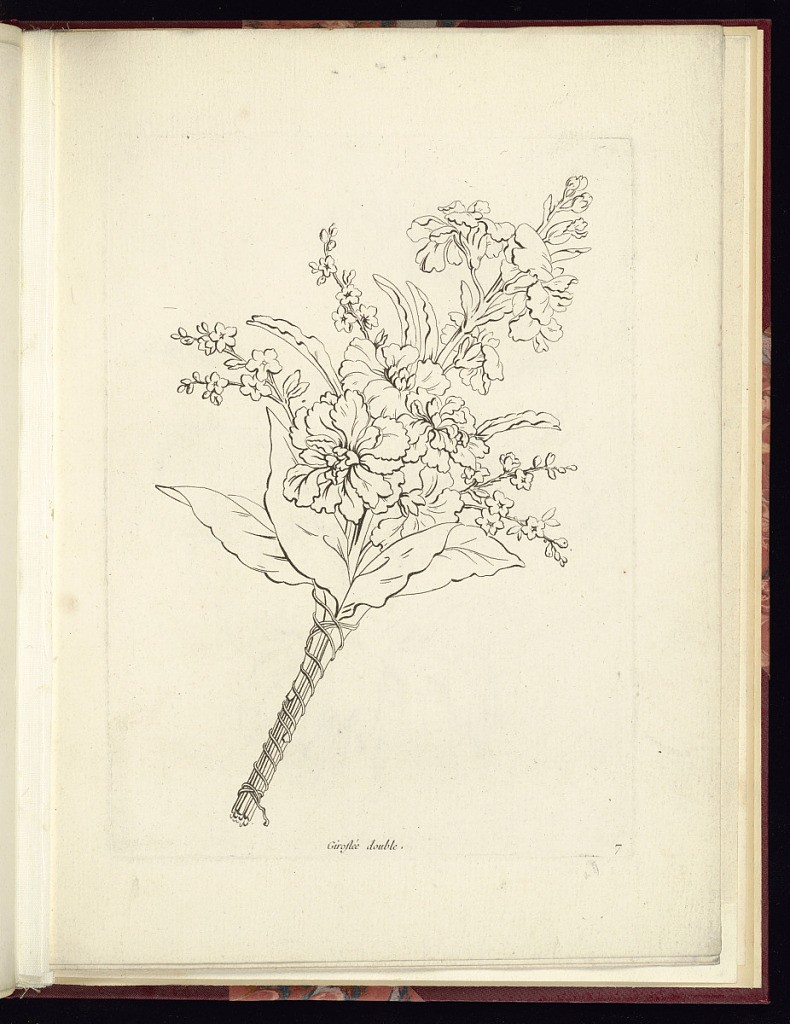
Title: Girostée doublée
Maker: Charles-Germain de Saint-Aubin, French, 1721–1786
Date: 1757–68
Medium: Etching on paper
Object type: Print
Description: A floral bouquet of girostée doublée, sprigs with flowers and leaves tied together. The plate is titled and numbered.